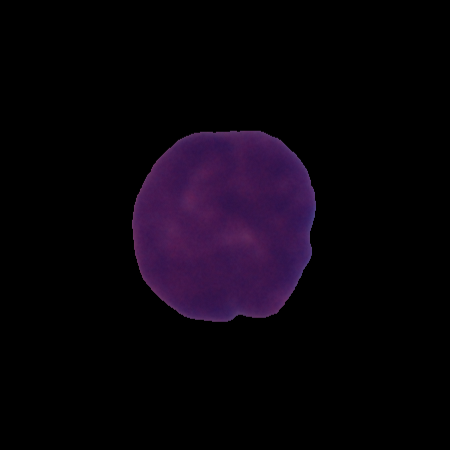
Label: cancer